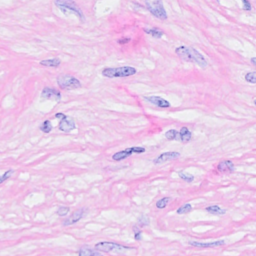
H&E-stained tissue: Breast